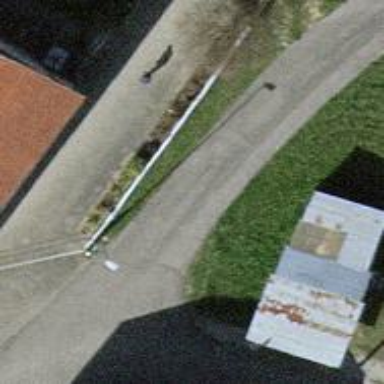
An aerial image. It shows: Gray pole with straight shape.